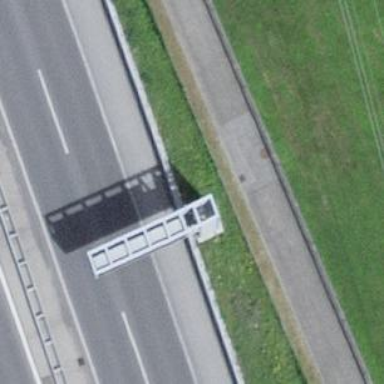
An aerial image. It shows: Gantry providing traffic information.